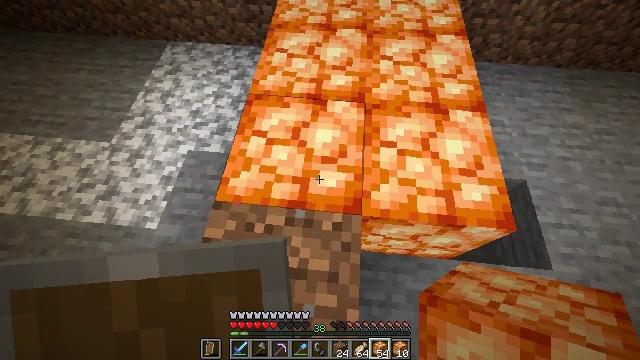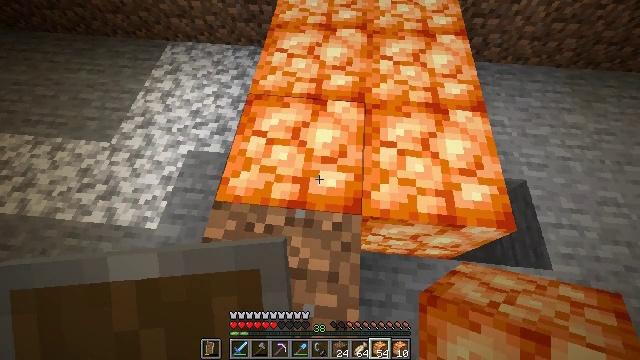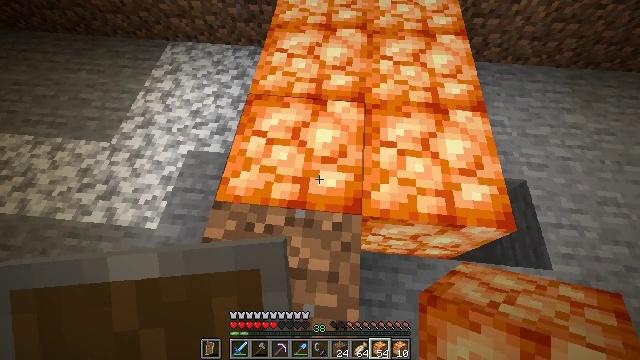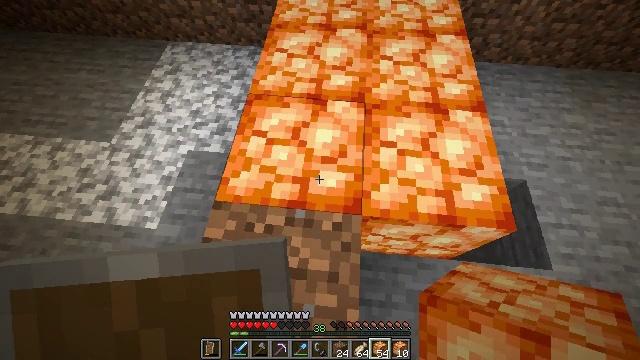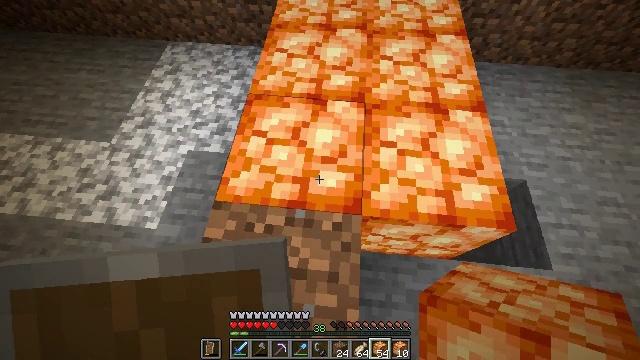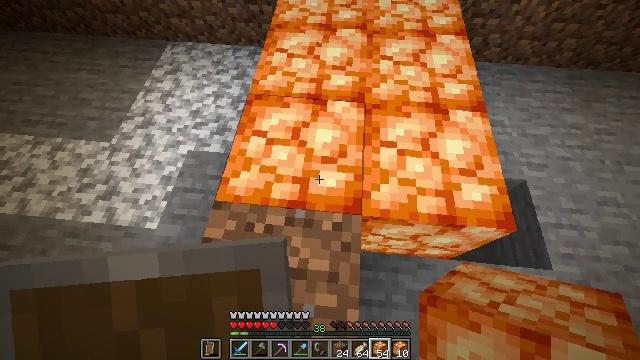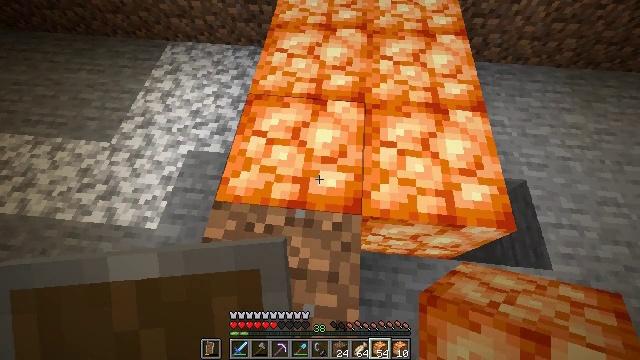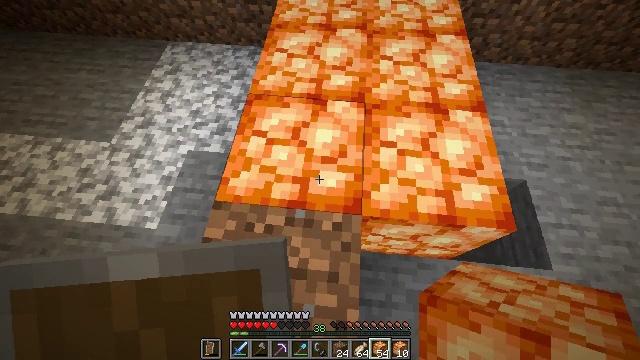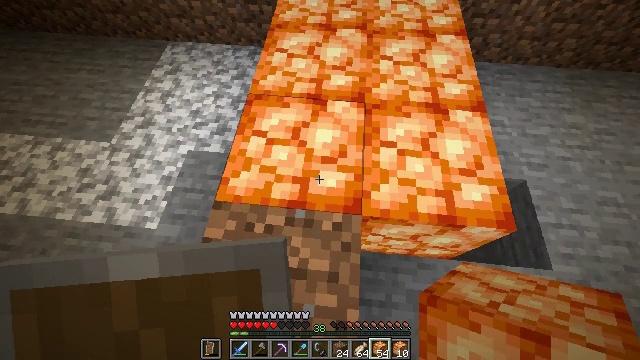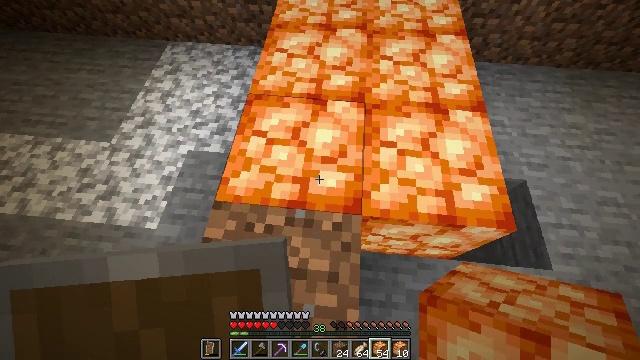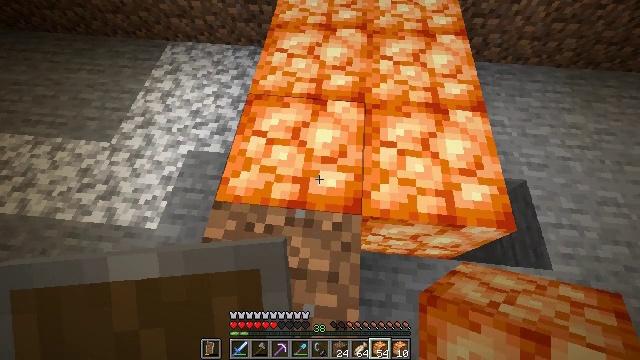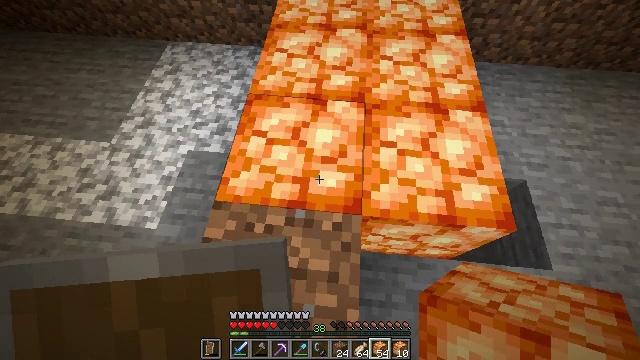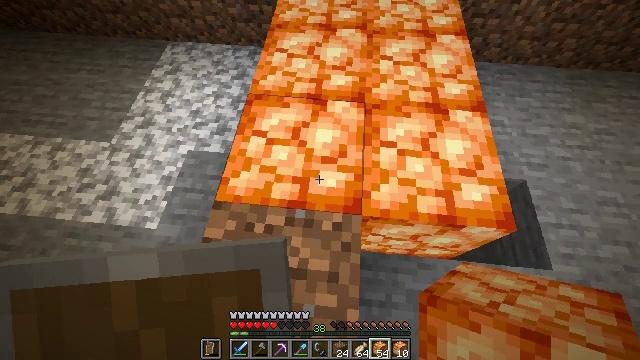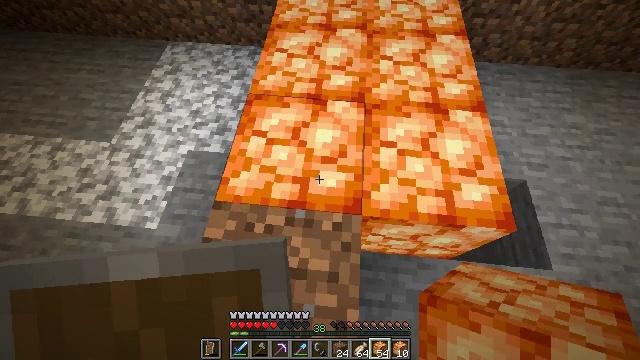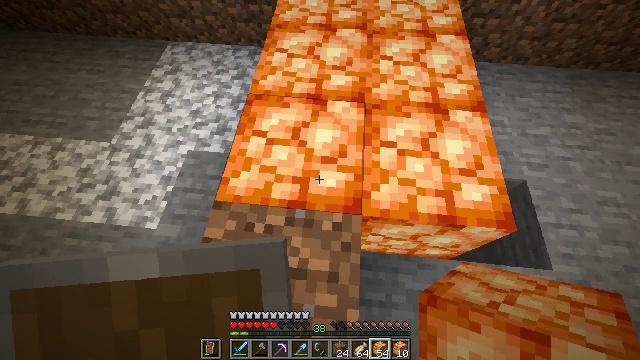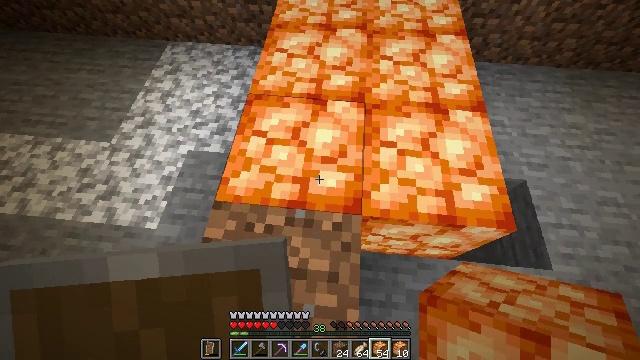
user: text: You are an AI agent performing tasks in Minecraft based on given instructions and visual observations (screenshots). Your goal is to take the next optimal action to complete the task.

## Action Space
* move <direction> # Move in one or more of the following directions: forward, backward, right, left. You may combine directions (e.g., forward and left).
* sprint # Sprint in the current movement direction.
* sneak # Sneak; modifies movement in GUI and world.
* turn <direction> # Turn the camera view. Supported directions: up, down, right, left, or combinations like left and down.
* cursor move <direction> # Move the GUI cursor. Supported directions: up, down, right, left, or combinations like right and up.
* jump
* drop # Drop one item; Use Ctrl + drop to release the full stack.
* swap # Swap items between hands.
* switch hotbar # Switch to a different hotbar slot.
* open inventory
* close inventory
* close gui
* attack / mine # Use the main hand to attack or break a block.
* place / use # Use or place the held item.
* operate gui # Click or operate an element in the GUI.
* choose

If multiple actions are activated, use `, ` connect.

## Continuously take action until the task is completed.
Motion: motion action
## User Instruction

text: Attack the shroomlight to pick it up.
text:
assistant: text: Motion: no_op
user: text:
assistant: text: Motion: no_op
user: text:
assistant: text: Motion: no_op
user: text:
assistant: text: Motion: no_op
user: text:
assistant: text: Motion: no_op
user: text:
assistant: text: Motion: no_op
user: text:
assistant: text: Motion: no_op
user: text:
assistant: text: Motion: no_op
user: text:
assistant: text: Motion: no_op
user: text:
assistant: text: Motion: no_op
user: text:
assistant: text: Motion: no_op
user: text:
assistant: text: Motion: no_op
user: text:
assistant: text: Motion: no_op
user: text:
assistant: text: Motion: no_op
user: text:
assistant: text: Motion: no_op
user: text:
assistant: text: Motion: no_op
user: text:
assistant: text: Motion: no_op
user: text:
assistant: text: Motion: no_op
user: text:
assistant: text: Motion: no_op
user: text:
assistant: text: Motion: no_op
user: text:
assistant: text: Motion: no_op
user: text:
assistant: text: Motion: turn right and up
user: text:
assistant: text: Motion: turn right and up
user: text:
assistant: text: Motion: turn up
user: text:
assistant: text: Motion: turn right and up
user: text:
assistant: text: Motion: turn up
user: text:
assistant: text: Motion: turn up
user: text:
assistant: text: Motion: no_op
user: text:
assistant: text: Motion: no_op
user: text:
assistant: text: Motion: no_op